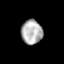
Tissue: skin
Cell type: Epithelial cells
Senescence score: 0.211
Nuclear area (px): 504
Mean DAPI intensity: 176.857